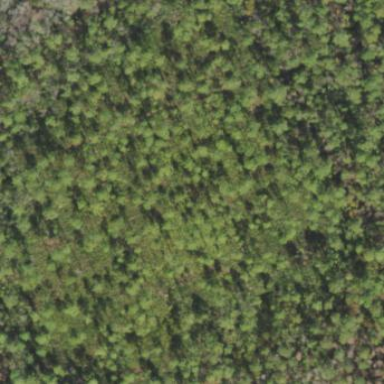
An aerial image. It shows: Woodland with needle-leaved trees.